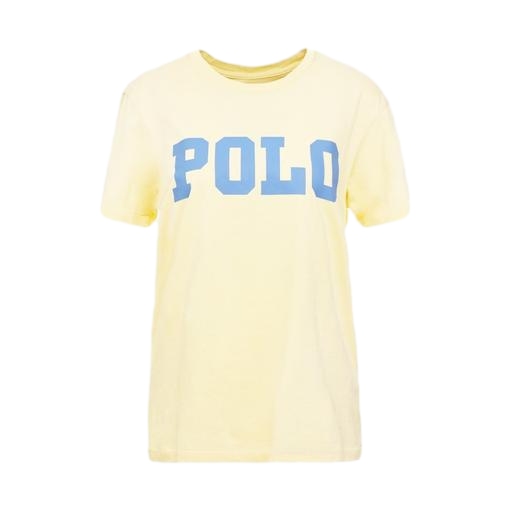
yellow graphic tee, light yellow tee, yellow skinny-fit big pony polo shirt, white background